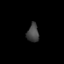
Tissue: prostate
Cell type: T cells
Senescence score: 0.7642
Nuclear area (px): 211
Mean DAPI intensity: 68.346